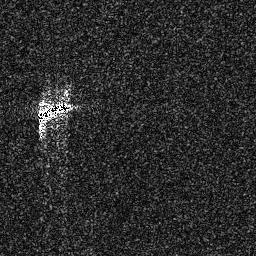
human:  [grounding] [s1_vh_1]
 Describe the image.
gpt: In the satellite image, there is  <ref>1 medium ship </ref> <box>[[12, 38, 26, 48, 0]]</box> located at left.